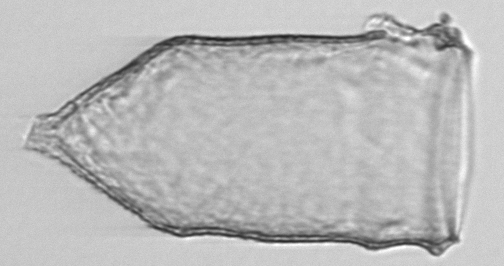
Label: Favella